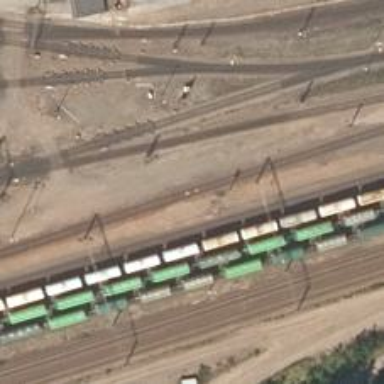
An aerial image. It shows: Railway signal.